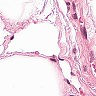
Metastatic tissue present: no